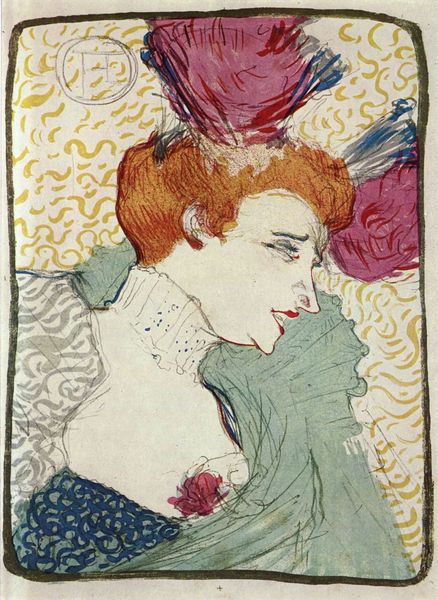
Titel: Marcelle Lender in "Chilpéric"
Künstler: Henri de Toulouse-Lautrec
Standort: New York (New York)
Institution: Whitney Museum of American Art
Schlagwörter: blau, feder, gemälde, kopf, nackt, umhang, weiß, aquarell, gelb, grün, ausschnitt, blume, blumen, braun, brust, frankreich, frau, frisur, grau, haar, hintergrund, hut, kleid, mund, nase, ohr, ohrring, orange, profil, schmuck, toulouse lautrec, zeichnung, blick, blüte, dame, rose, rot, hochformat, muster, ornament, party, tanz, bluse, falten, federn, gesicht, haarschmuck, kragen, mensch, rahmen, bildnis, hals, halskrause, portrait, porträt, signatur, auge, haare, kostüm, mantel, stoff, cabaret, tanzen, tänzerin, augenbrauen, kinn, lippen, rosa, schminke, federhut, kopfbedeckung, wellen, lila, violett, linien, rand, jugendstil, spitz, ornamente, rüschen, lippenstift, stola, dekolleté, punkte, pink, rothaarig, eckig, druck, druckgrafik, lithografie, dynamik, kreise, plakat, lautrec, stempel, nelke, nasenloch, toulouse, wellig, zähne, rote haare, dynamisch, balu, kopfschmuck, moulin rouge, schiele, kabarett, komplementärkontrast, kringel, soloriert, mondän, schwünge, mind, la goulue, henri toulouse lautrec, leutrec, rotthaarig